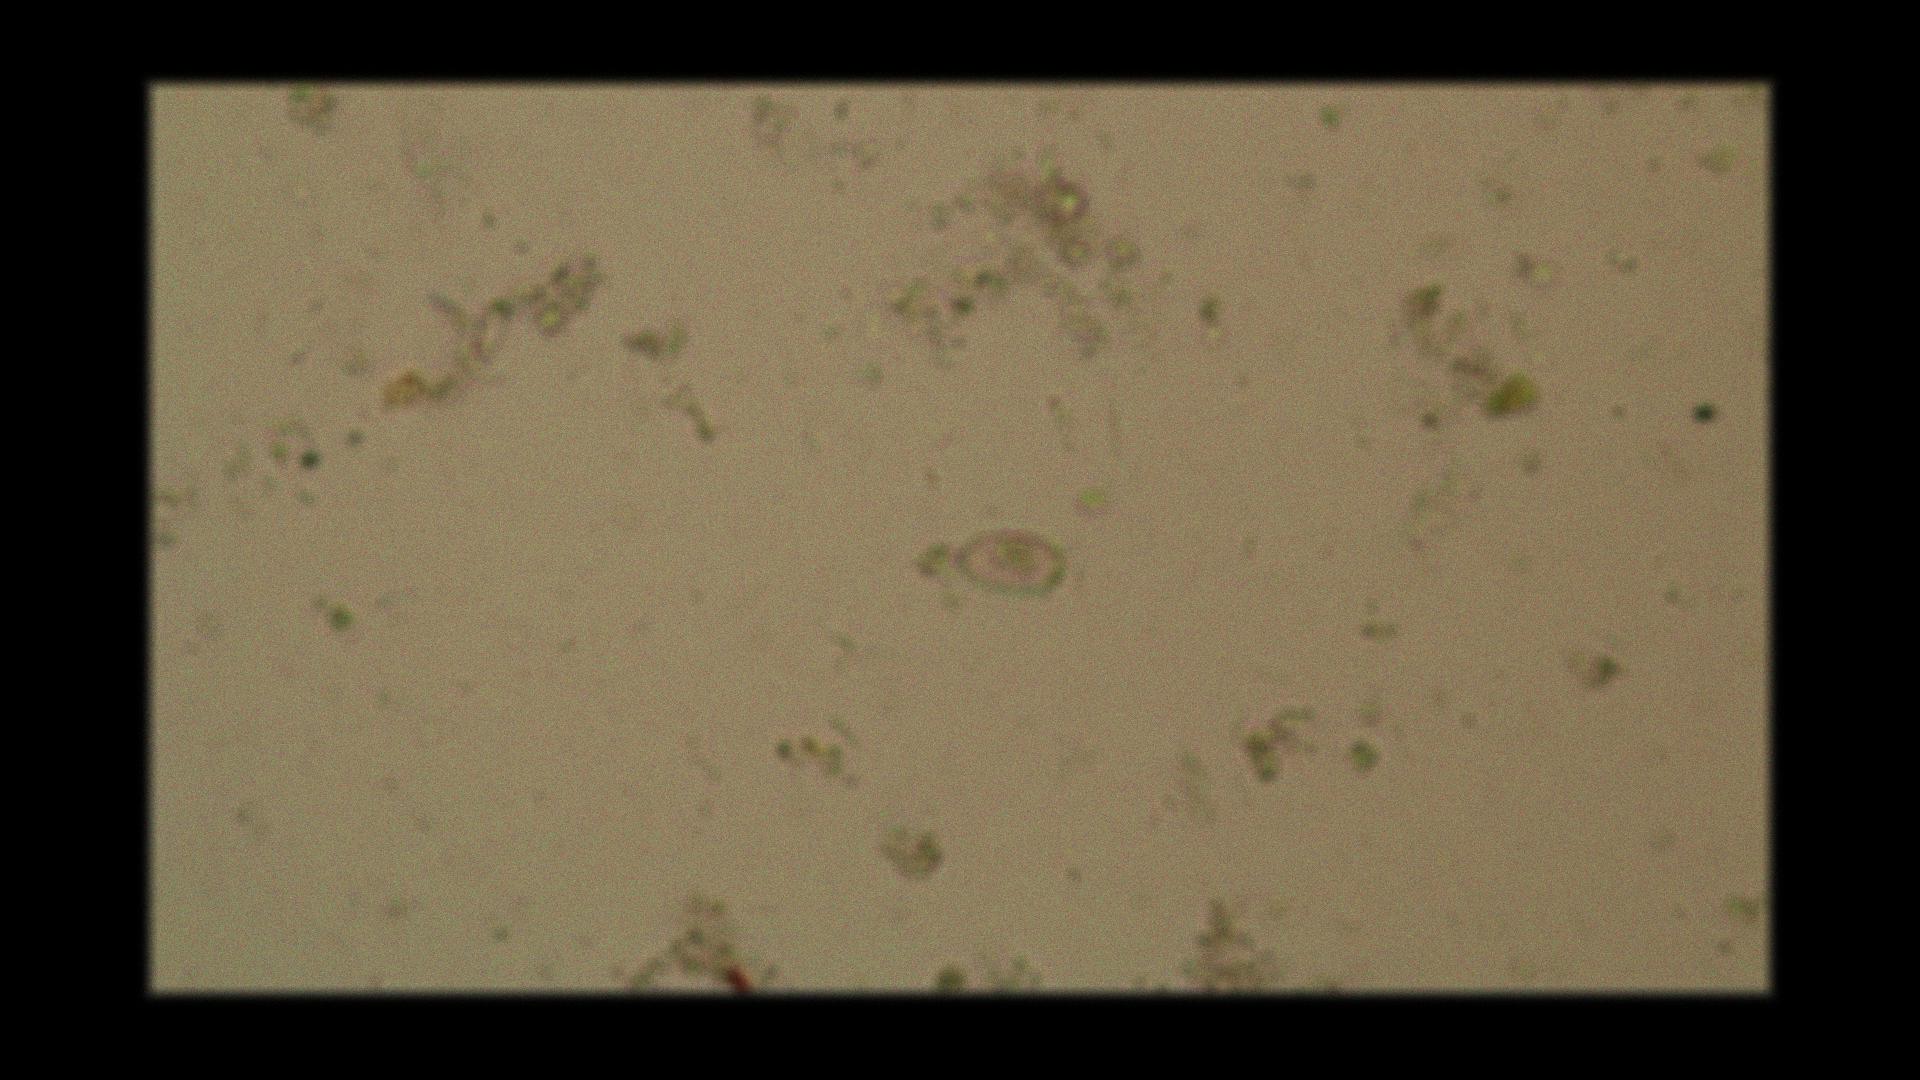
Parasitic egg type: Capillaria philippinensis